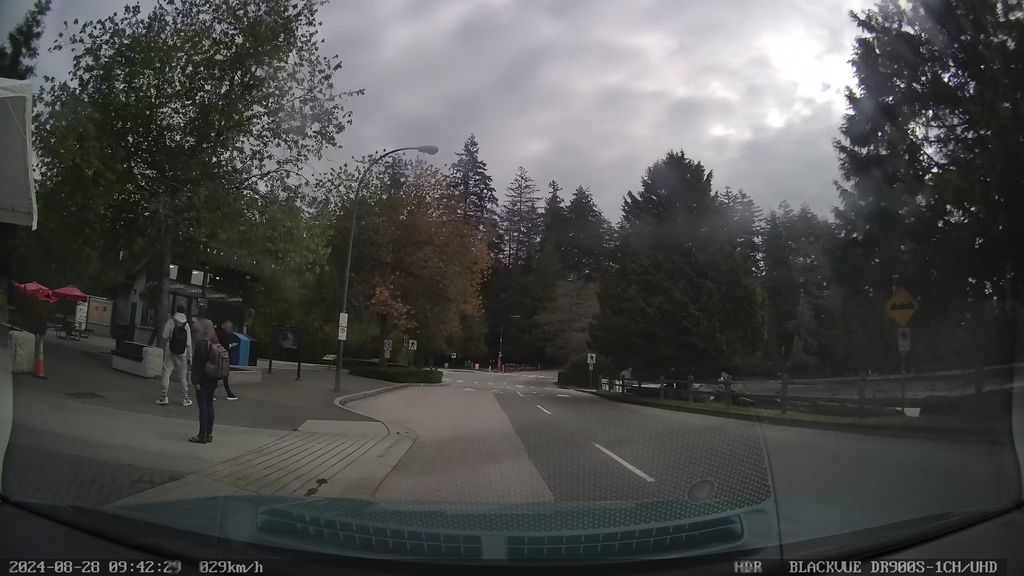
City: vancouver